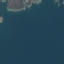
Land use / land cover class: SeaLake